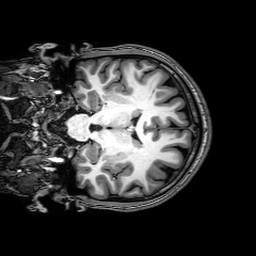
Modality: T1w
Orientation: coronal
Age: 22
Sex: male
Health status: healthy
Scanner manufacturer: philips
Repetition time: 0.008205 s
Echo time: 0.00377 s